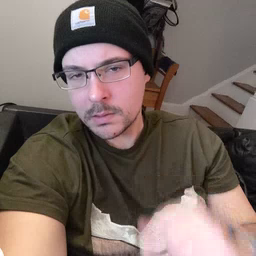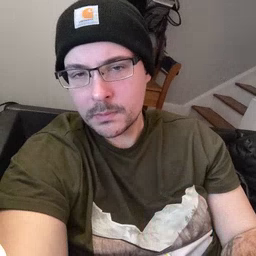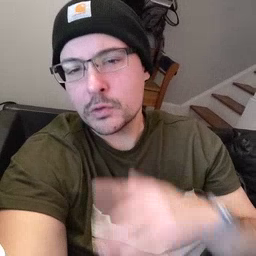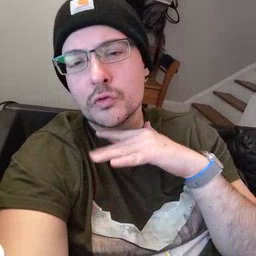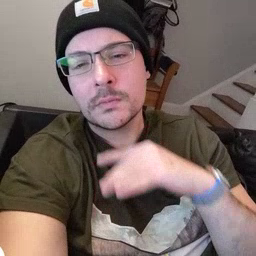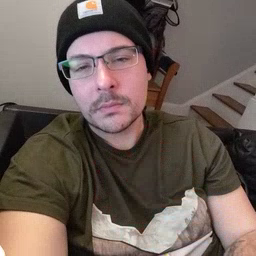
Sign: dirty